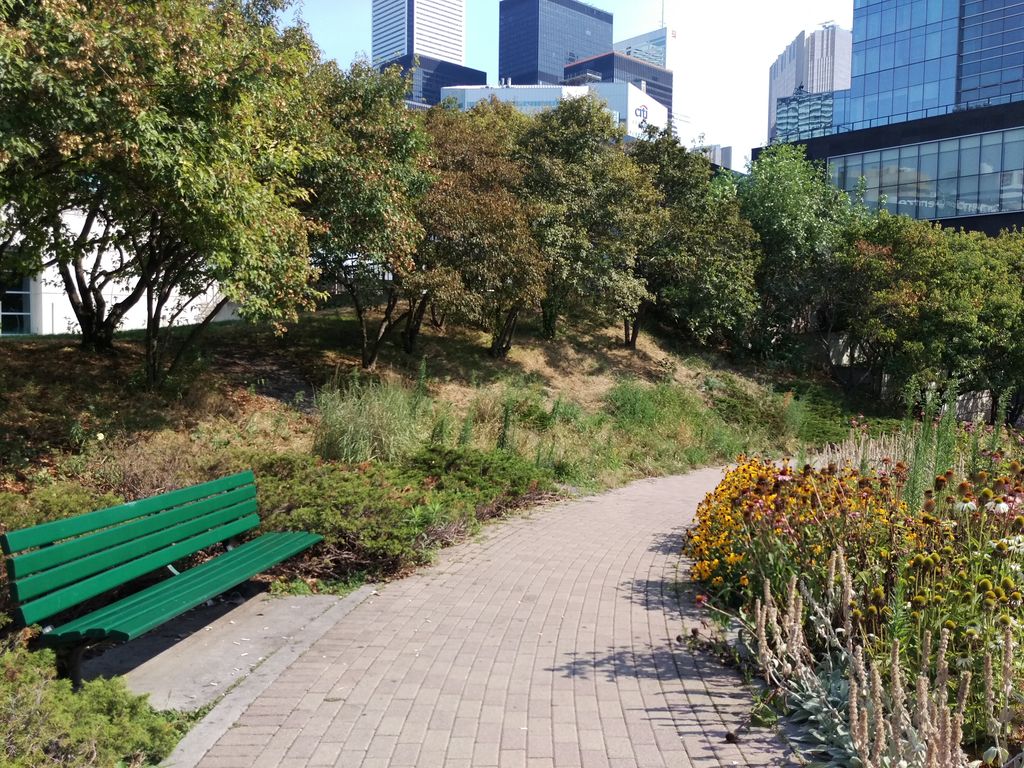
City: toronto